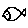
Label: fish